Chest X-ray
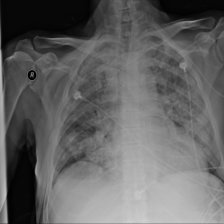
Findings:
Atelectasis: negative
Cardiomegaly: negative
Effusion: negative
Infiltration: positive
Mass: negative
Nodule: negative
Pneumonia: negative
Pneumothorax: negative
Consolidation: negative
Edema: positive
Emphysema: negative
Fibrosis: negative
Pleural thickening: negative
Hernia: negative